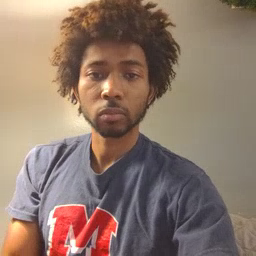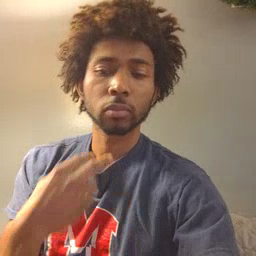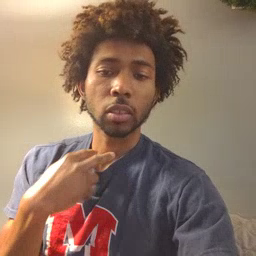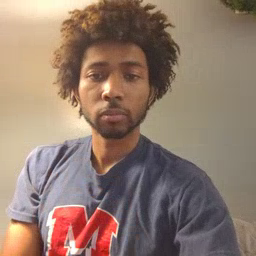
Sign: stuck